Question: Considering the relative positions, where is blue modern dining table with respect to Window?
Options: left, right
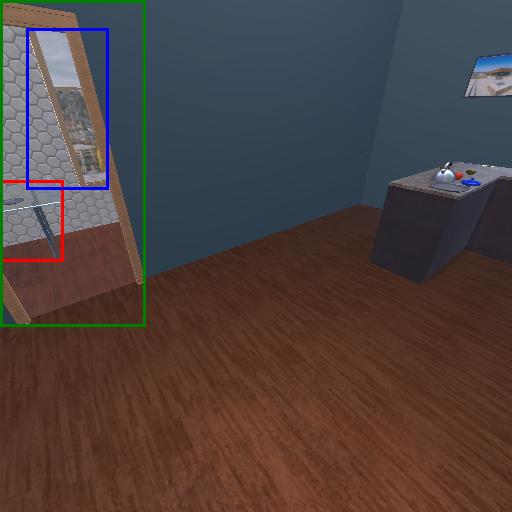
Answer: left